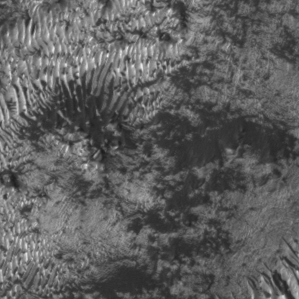
Label: frost